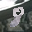
Label: 8